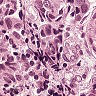
Metastatic tissue present: yes